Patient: sex M, age 66
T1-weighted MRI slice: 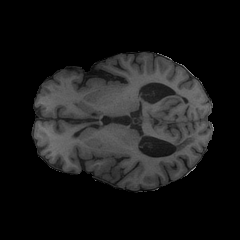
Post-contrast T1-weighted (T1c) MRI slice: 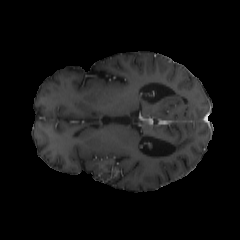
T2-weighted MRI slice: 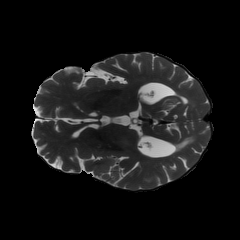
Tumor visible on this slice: yes
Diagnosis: Glioblastoma, IDH-wildtype
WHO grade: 4